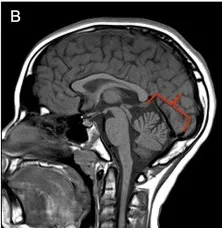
(B) Midsagittal MRI at age 11 showing evidence of asymmetric volume loss within the superior and middle components of the cerebellar vermis with preserved volume of the inferior component (red outline).
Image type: radiology (mri)